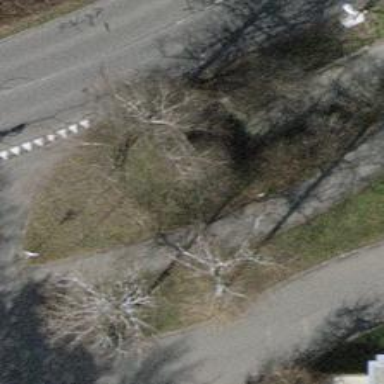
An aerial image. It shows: Tunnel footway.